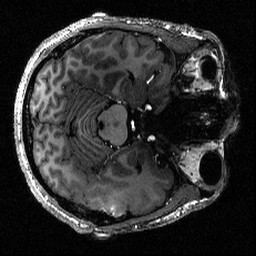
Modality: T1w
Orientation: axial
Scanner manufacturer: siemens
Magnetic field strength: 6.98 T
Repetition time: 2.5 s
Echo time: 0.00282 s